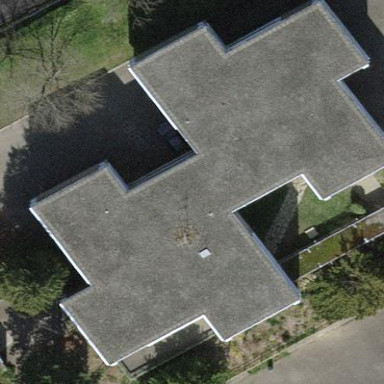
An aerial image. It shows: School building.